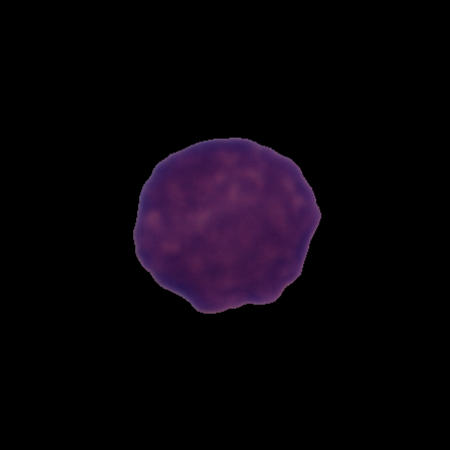
Label: healthy